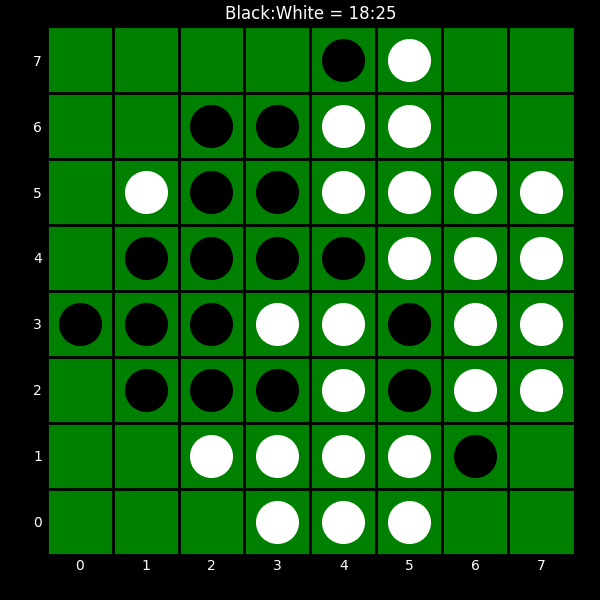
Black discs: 18
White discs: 25